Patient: sex M, age 54
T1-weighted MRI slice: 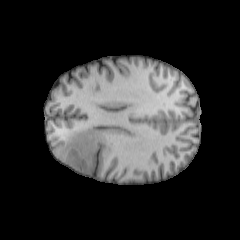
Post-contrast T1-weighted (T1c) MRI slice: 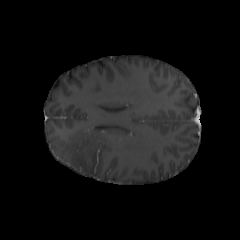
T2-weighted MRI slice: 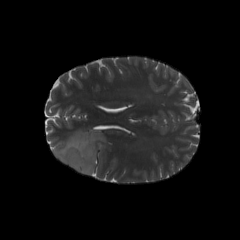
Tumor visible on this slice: yes
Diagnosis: Astrocytoma, IDH-wildtype
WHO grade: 3